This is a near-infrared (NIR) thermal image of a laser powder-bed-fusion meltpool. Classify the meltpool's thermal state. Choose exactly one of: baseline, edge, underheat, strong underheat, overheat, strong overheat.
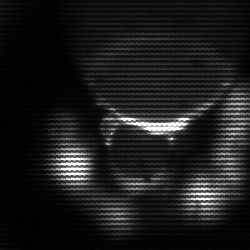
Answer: edge